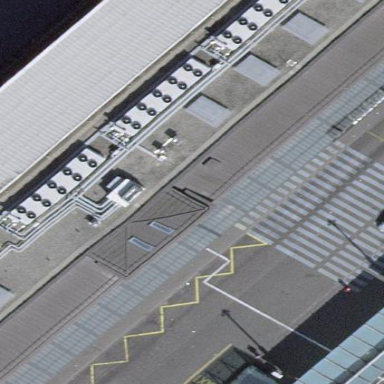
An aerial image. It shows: Asphalt platform for public transport with shelter.